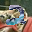
Label: 2